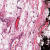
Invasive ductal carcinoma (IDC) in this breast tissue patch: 0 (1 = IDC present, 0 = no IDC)